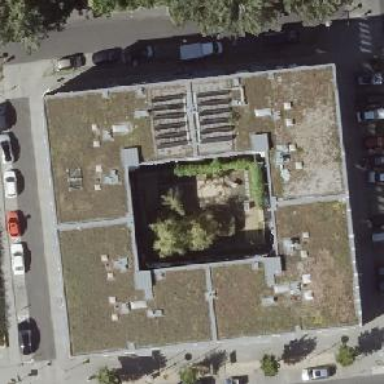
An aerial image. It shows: Part of building.